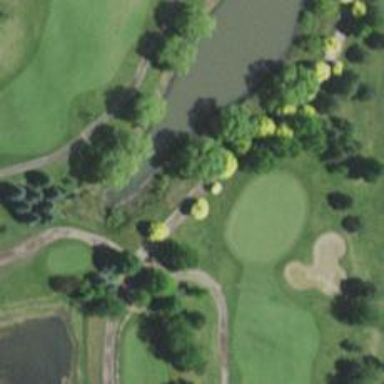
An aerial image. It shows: Path designated for golf carts.